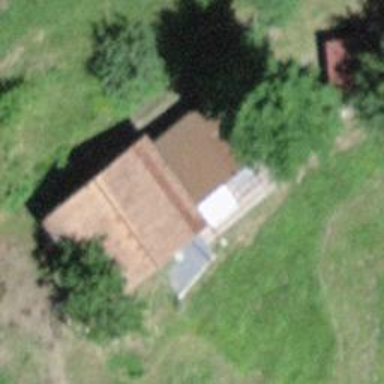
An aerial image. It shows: Cabin is depicted in the image.